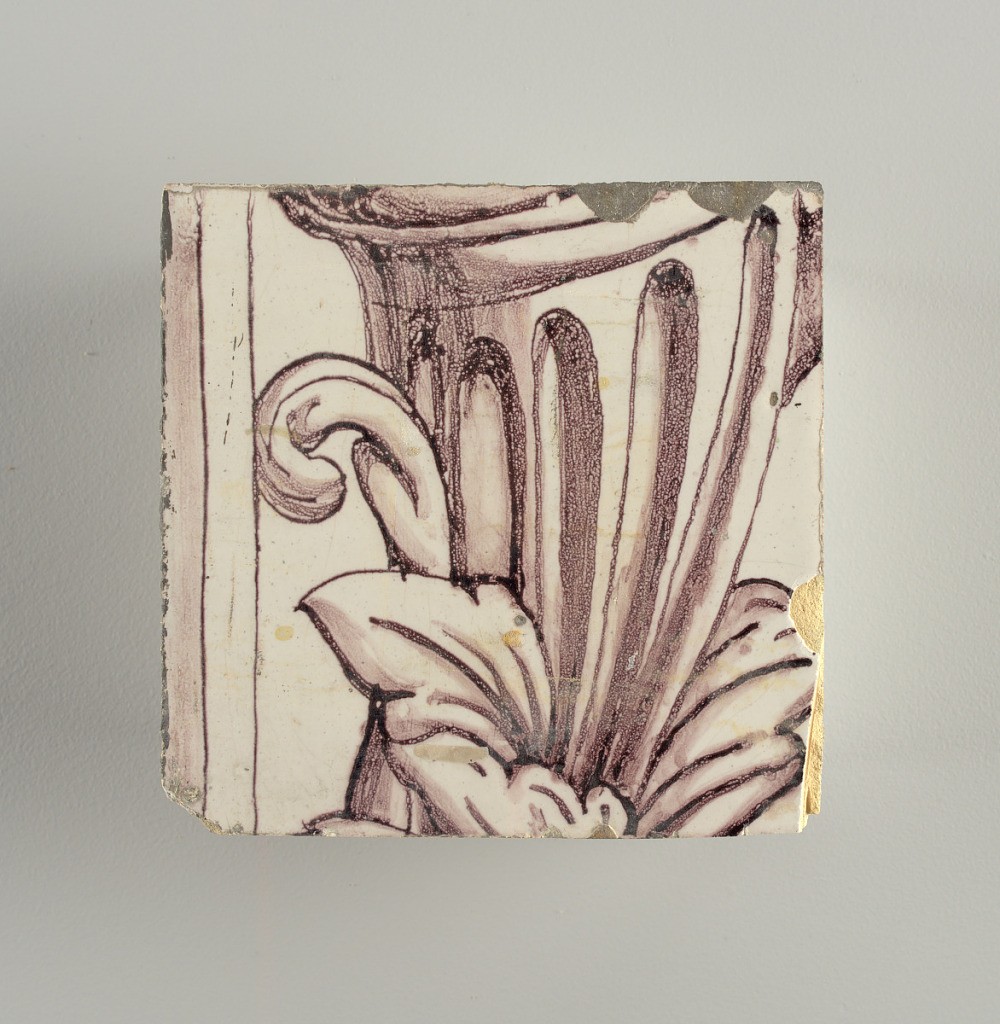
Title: Wall facing
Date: ca. 1725
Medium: tin-glazed earthenware, underglaze
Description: Running design for a frieze or a dado, composed of scrolls of foliage and strapwork, and four repeating motifs--a seated woman in a small upright oval medallion, a putto seated on a rocailled base, and strapwork in axial pattern.  The various panels, A to F, show various repeats of the same design, all being five tiles high and a varying number of tiles wide.